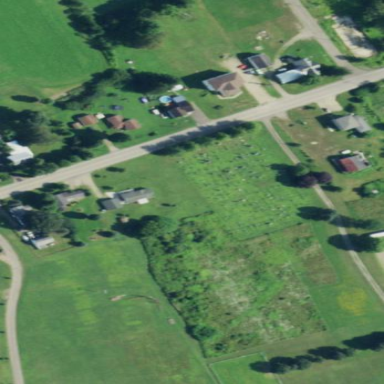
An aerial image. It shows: Cemetery.